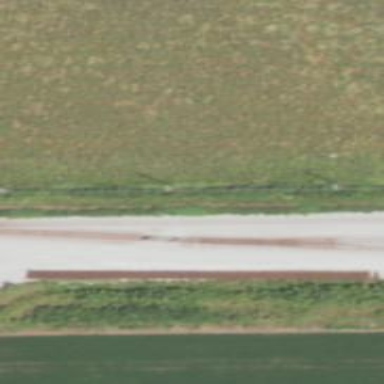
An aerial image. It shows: Railway siding for service.